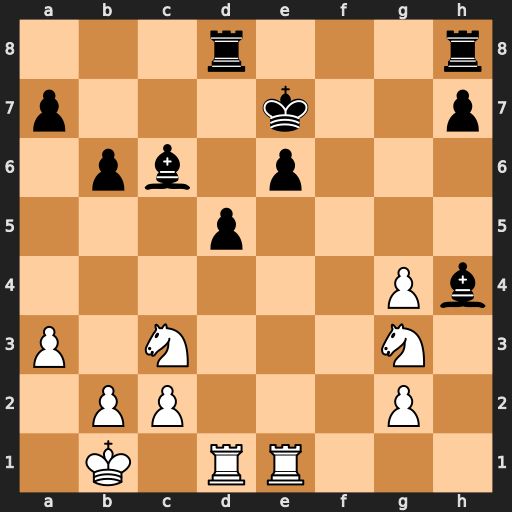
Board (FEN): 3r3r/p3k2p/1pb1p3/3p4/6Pb/P1N3N1/1PP3P1/1K1RR3
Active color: w
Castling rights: -
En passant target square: -
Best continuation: Nf5+ Kd7 Nxh4